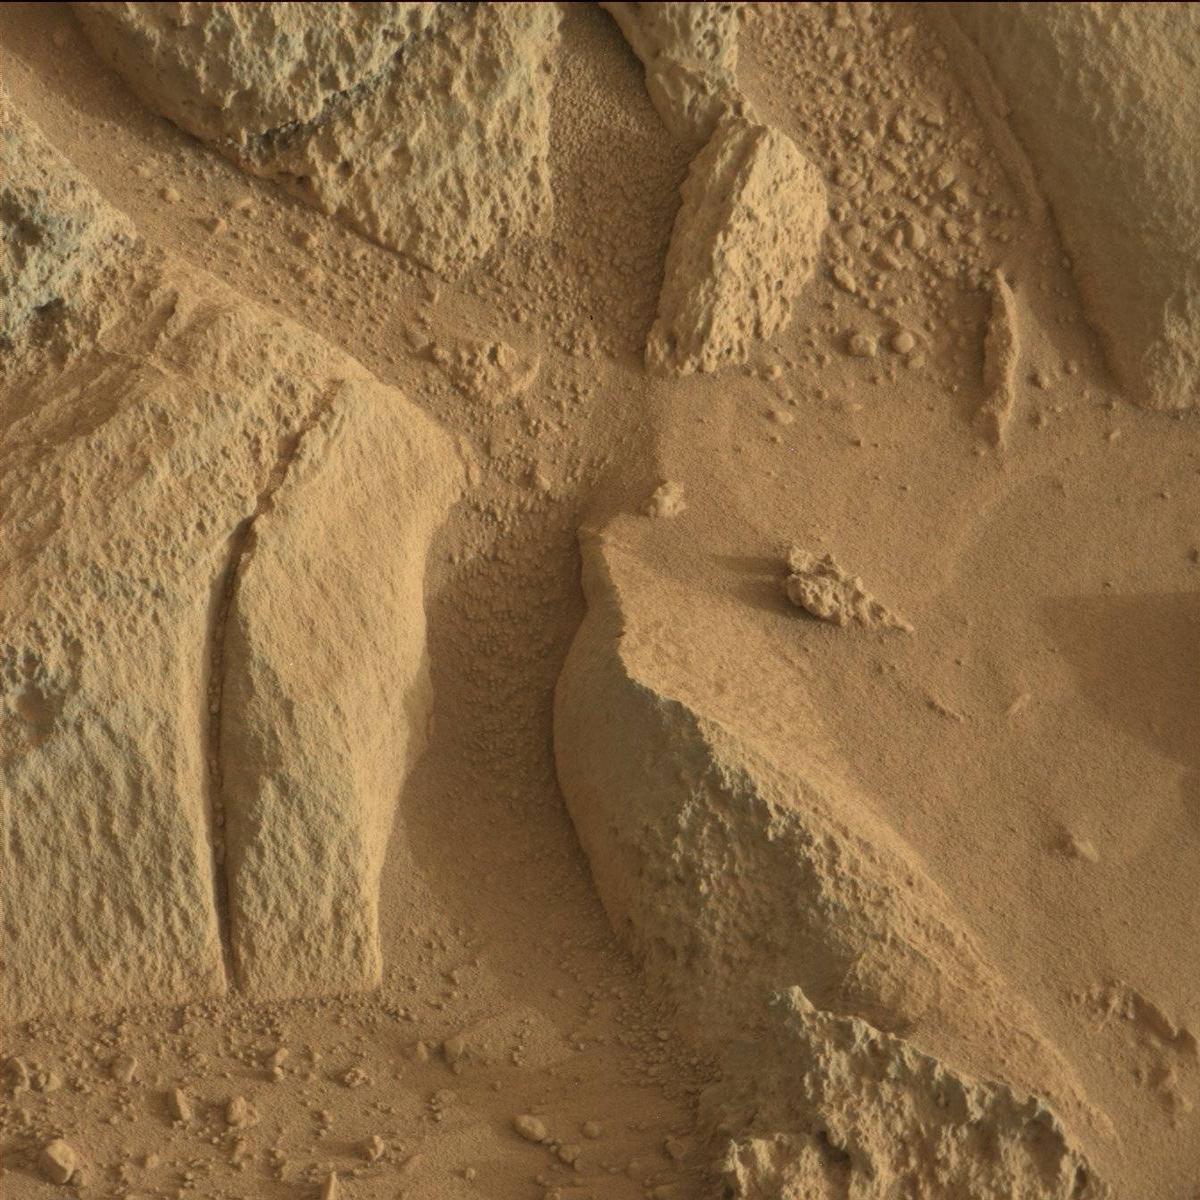
Terrain classes present: Bedrock, Rock, Sand / Soil